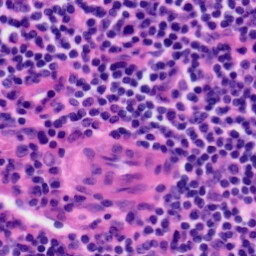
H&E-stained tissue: Tonsil